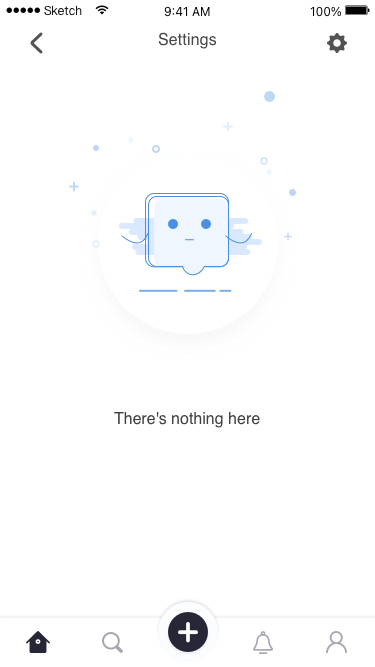
Text in this UI design:
There's nothing here
Settings
100%
9:41 AM
Sketch